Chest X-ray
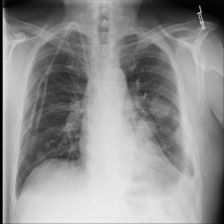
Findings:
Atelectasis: negative
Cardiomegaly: negative
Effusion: negative
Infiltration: negative
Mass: positive
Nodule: negative
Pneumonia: negative
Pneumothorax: negative
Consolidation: negative
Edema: negative
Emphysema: negative
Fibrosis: negative
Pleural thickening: negative
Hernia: negative